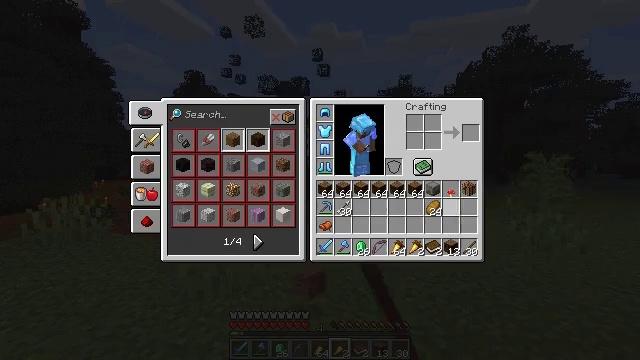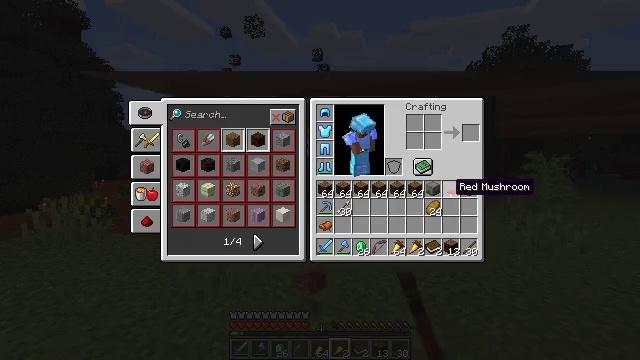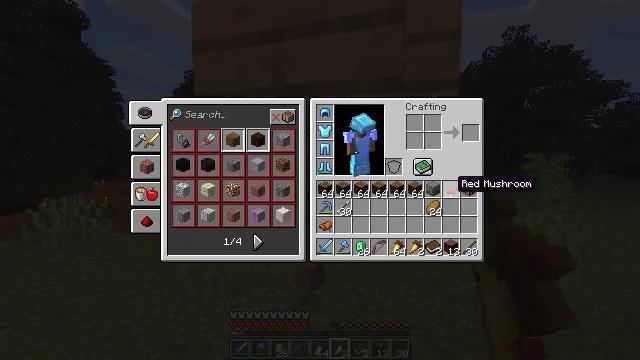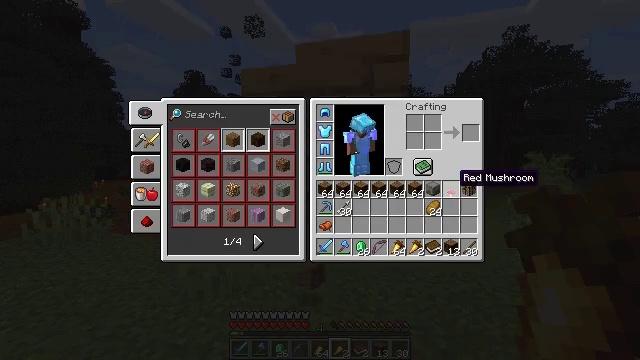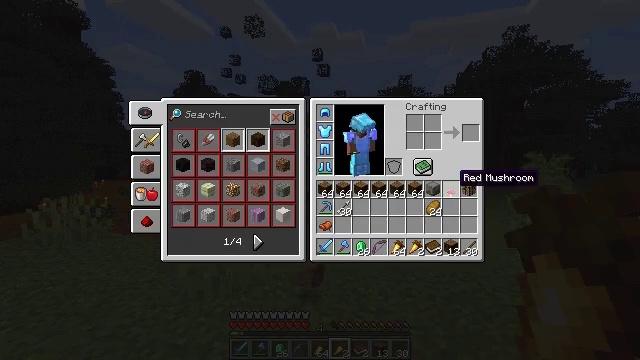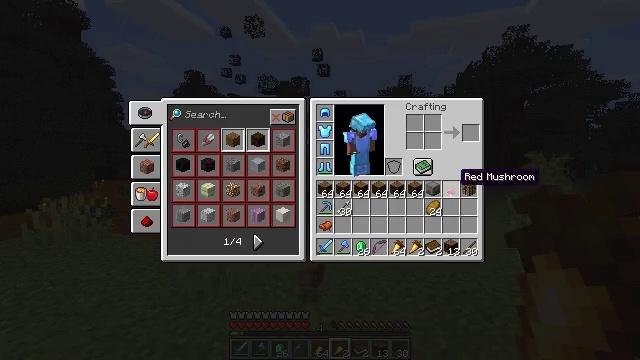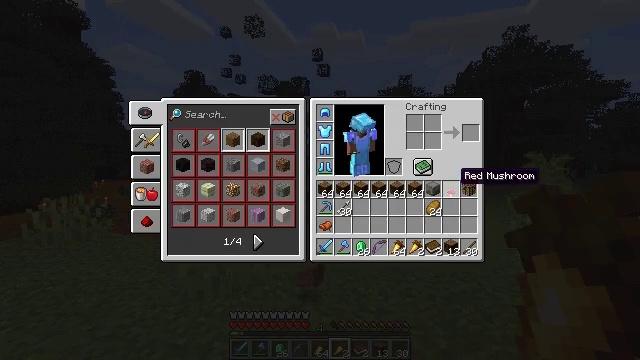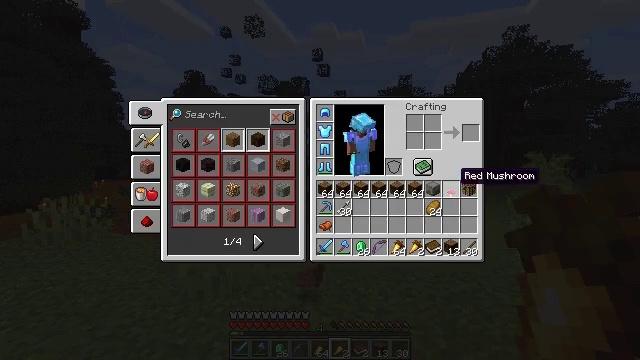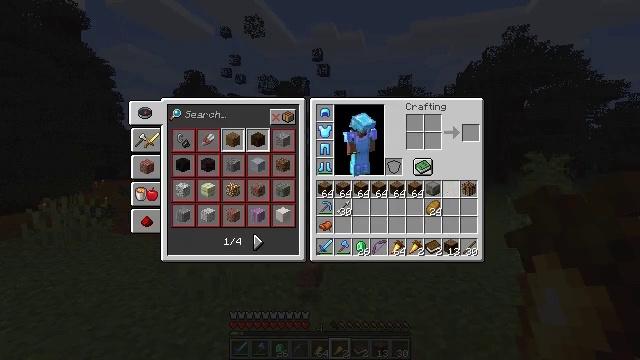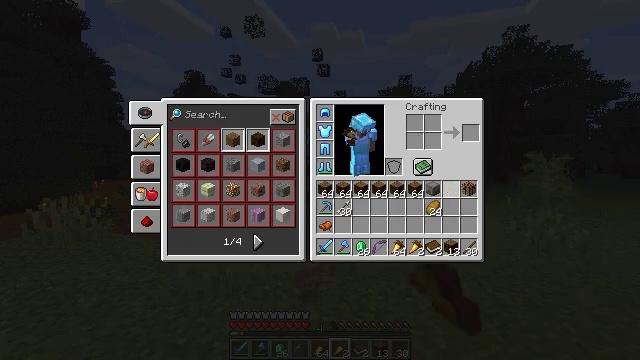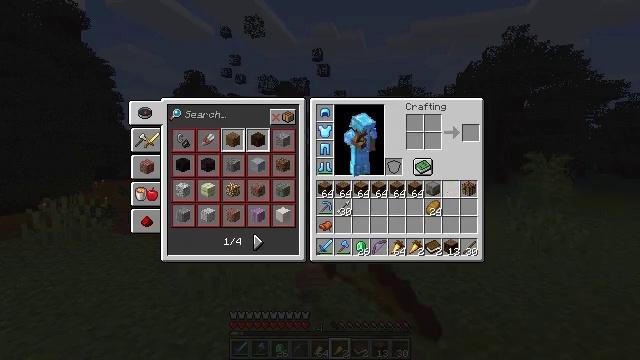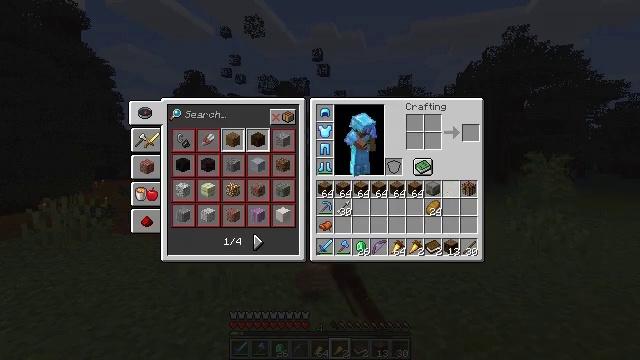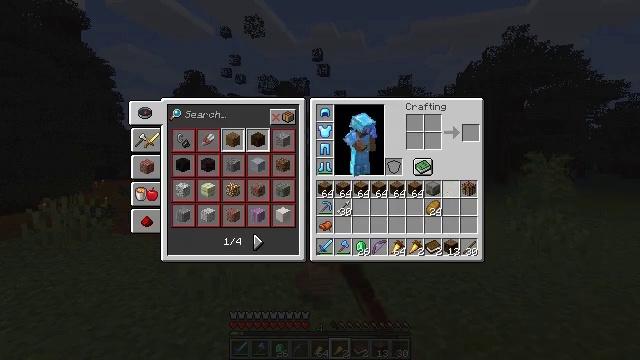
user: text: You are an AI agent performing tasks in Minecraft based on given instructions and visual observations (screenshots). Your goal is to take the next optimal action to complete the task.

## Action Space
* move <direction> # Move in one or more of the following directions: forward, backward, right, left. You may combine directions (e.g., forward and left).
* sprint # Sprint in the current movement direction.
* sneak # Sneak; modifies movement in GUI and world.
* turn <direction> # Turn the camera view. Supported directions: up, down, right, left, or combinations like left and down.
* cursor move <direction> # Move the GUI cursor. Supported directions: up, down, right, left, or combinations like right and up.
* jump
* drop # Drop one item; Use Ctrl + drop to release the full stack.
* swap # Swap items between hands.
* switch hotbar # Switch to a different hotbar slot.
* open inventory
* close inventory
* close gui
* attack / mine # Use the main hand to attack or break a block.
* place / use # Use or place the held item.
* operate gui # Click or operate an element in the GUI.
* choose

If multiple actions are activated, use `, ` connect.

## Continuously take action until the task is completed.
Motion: motion action
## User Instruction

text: Remove a red mushroom from the inventory.
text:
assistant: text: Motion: sprint, open gui
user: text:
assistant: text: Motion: sprint
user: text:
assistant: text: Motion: sprint
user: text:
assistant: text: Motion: sprint
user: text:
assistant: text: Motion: sprint
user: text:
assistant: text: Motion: sprint
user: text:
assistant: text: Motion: sprint
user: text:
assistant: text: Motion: sprint, drop
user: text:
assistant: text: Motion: sprint, drop
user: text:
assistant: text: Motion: sprint, drop
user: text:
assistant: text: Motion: sprint
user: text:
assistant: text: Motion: sprint
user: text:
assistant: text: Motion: sprint